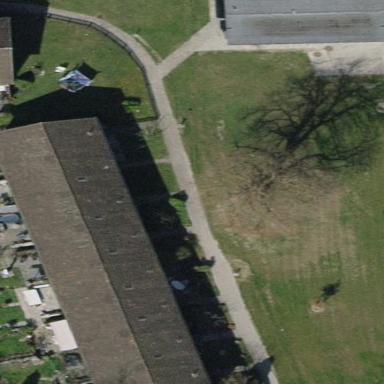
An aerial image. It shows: Terrace building.